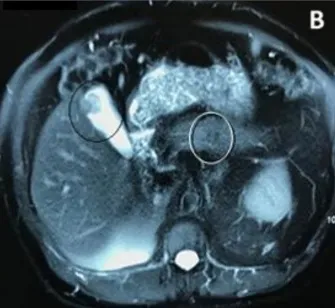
Abdominal MRI. B. T2-weighted hypointense expansive formation in the right lateral body wall of the gallbladder (black circle) and T2-weighted slightly hyperintense nodular formation in the body portion of the pancreas (White circle).
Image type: radiology (mri)